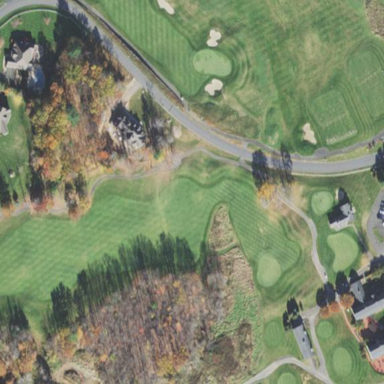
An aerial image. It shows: Golf fairway surrounded by grass.